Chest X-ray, PA view. Patient: 56 years old, sex F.
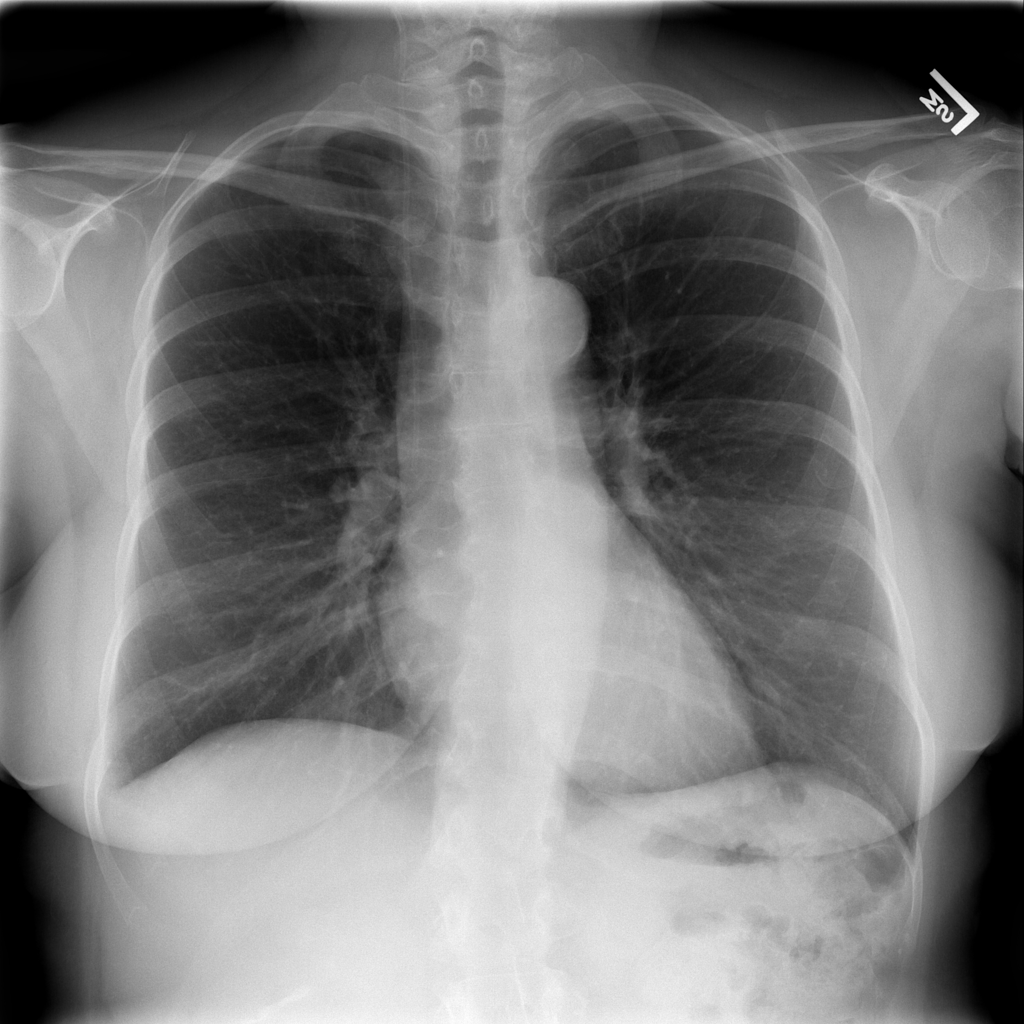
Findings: No Finding